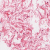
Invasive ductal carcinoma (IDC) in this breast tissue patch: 0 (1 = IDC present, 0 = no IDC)